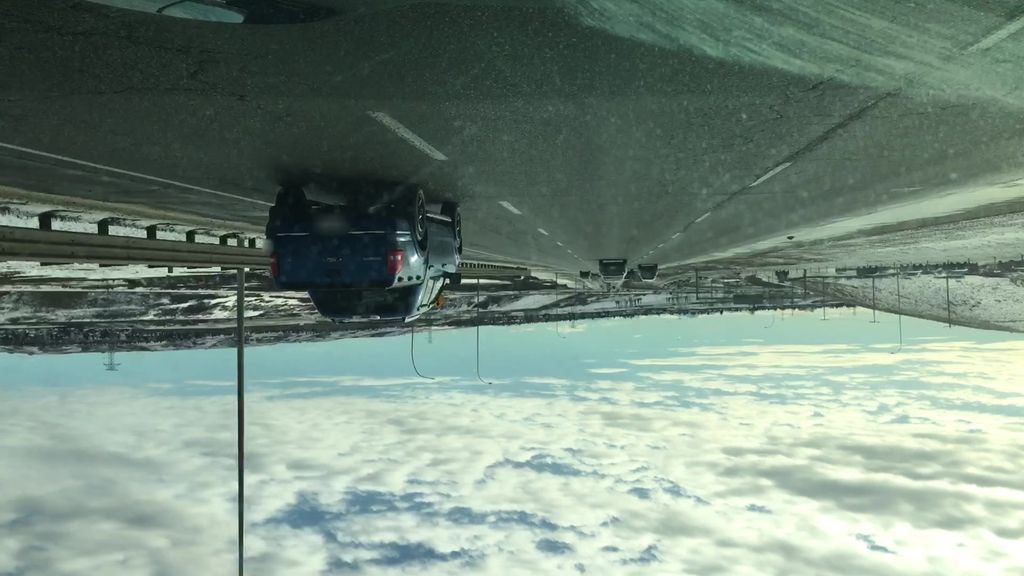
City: calgary